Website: ulta-beauty
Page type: billing-address
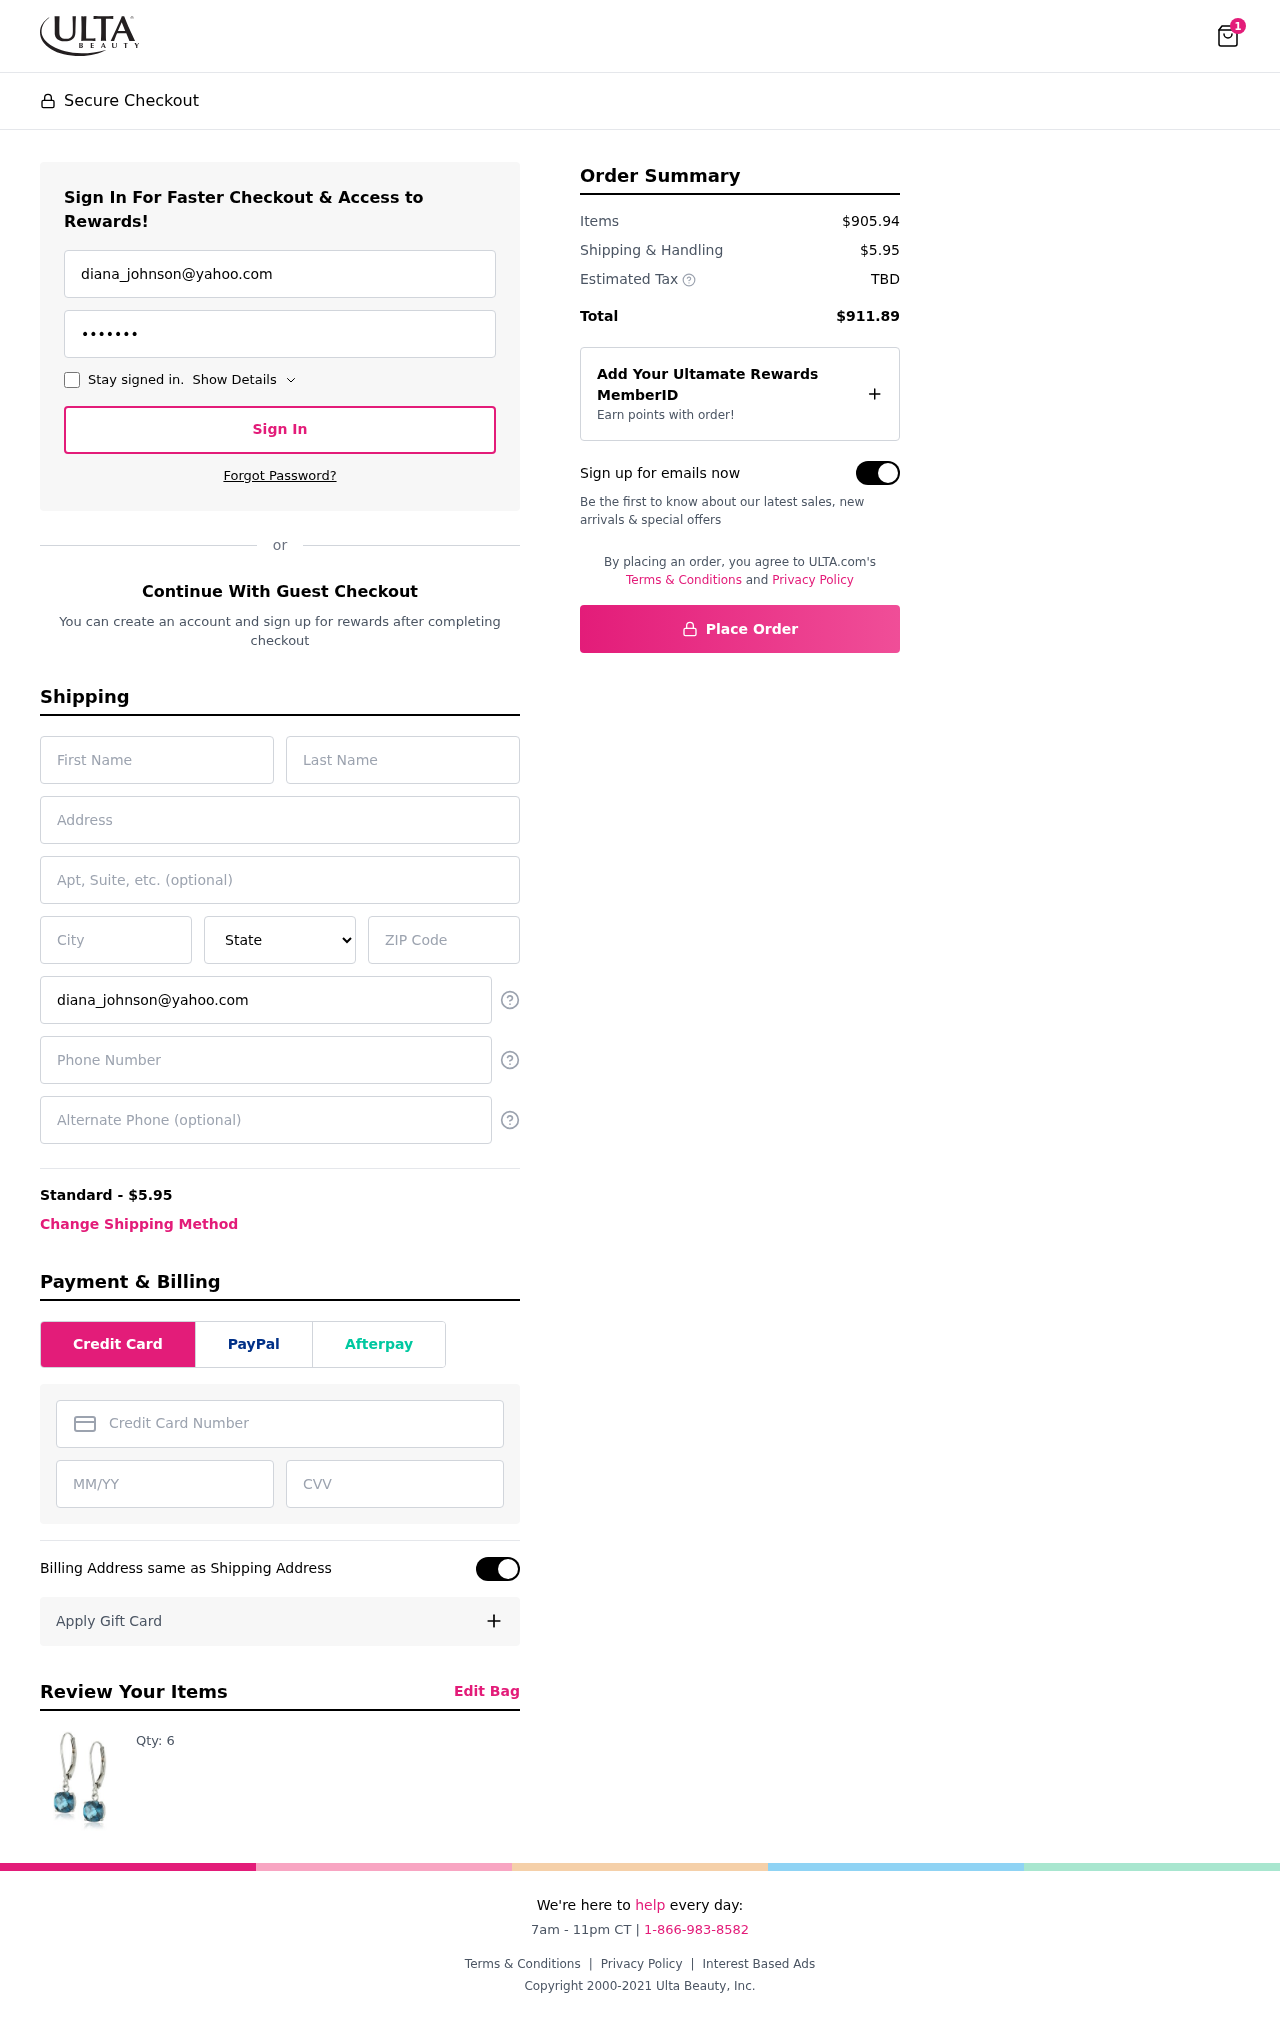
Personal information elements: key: PII_STATE
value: Virginia
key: PII_EMAIL
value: diana_johnson@yahoo.com
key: PII_FIRSTNAME
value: Diana
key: PII_LASTNAME
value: Johnson
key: PII_STREET
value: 3674 Reed Turnpike Apt. 461
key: PII_STREET2
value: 69776 Jennifer Orchard
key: PII_CITY
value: East Kirstenborough
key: PII_POSTCODE
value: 71293
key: PII_PHONE
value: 2067228259
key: PII_ALT_PHONE
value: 5532150829
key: PII_CARD_NUMBER
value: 3711 4464 4867 282
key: PII_CARD_EXPIRY
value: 01/30
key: PII_CARD_CVV
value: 5202
Product elements: key: PRODUCT1_QUANTITY
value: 6
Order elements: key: ORDER_NUM_ITEMS
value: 1
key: ORDER_SHIPPING_COST
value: $5.95
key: ORDER_SUBTOTAL
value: $905.94
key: ORDER_TOTAL
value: $911.89